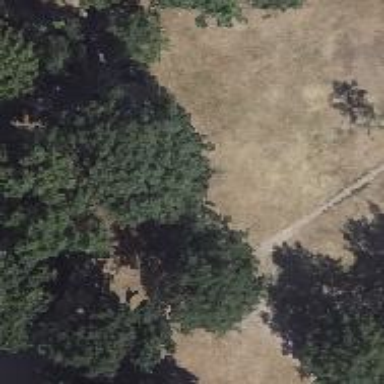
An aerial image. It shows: Park with broadleaved deciduous trees.